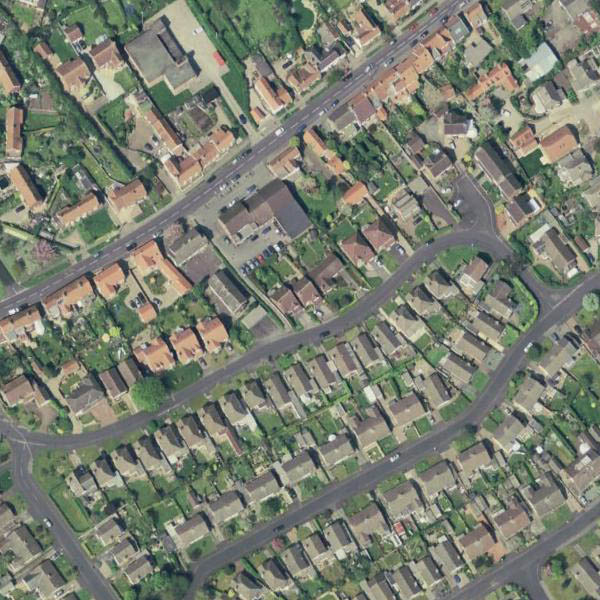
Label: DenseResidential